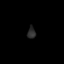
Tissue: skin
Cell type: Epithelial cells
Senescence score: 0.2316
Nuclear area (px): 96
Mean DAPI intensity: 41.771